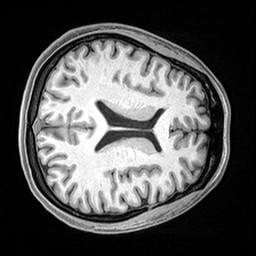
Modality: T1w
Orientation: axial
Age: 34
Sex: female
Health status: healthy
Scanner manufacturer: siemens
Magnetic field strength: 3 T
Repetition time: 2.4 s
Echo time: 0.00217 s